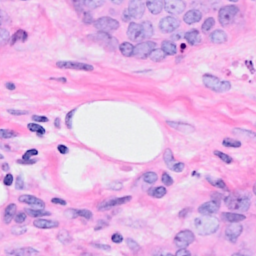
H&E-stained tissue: Breast